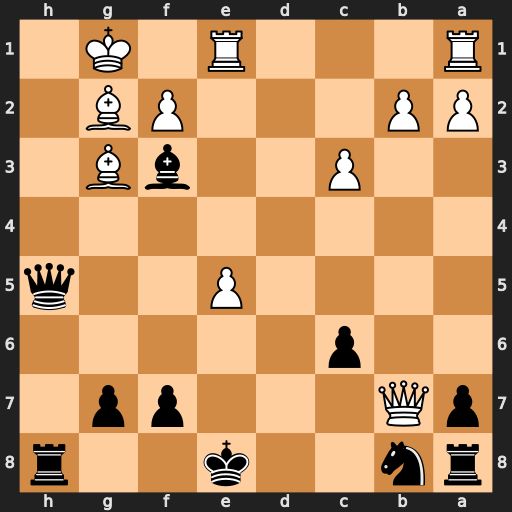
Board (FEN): rn2k2r/pQ3pp1/2p5/4P2q/8/2P2bB1/PP3PB1/R3R1K1
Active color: b
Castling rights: kq
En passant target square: -
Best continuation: Qh1+ Bxh1 Rxh1#